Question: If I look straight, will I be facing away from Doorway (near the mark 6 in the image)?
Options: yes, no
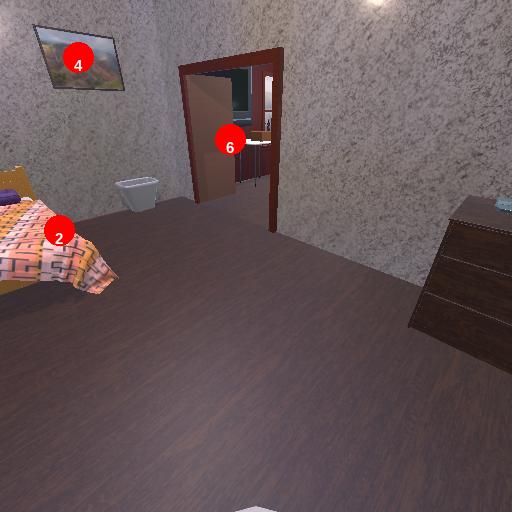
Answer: yes